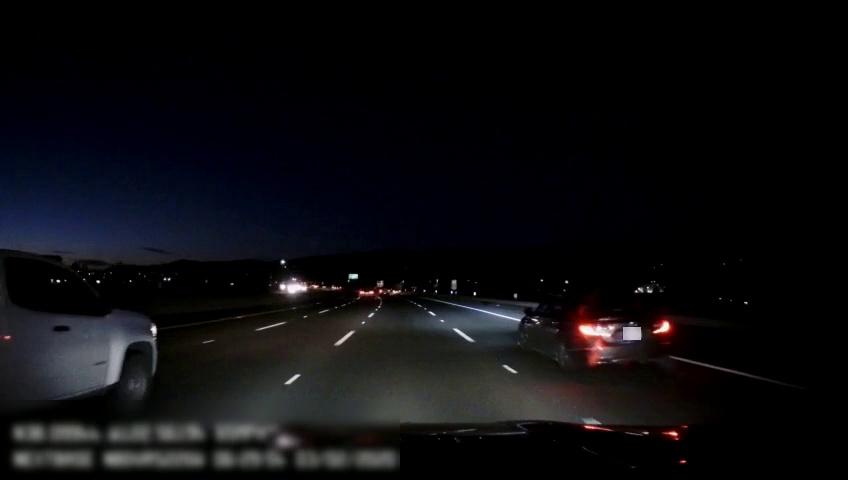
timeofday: Night
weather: Other
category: Drivable Space
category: Vehicles | Car
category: Vehicles | SUV
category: Vehicles | Truck
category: Vehicles | Truck
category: Lanes | Current Lane
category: Lanes | Alternate Lane
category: Lanes | Alternate Lane
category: Lanes | Alternate Lane
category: Lanes | Alternate Lane
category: Traffic | Signs